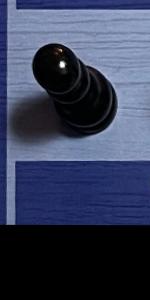
Label: Empty